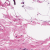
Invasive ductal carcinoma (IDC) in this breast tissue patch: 0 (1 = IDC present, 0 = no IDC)